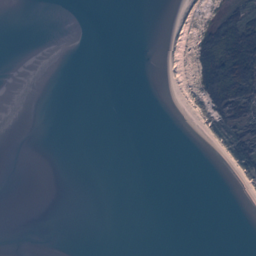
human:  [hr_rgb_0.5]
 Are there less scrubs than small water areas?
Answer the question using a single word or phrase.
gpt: no

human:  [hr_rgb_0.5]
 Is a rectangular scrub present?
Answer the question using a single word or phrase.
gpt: no

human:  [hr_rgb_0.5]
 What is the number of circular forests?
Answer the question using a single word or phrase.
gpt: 0

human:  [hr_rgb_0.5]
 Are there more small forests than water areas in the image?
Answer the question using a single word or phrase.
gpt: no

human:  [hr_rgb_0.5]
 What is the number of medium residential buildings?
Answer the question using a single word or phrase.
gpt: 0

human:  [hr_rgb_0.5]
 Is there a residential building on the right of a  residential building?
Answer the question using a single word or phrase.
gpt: no

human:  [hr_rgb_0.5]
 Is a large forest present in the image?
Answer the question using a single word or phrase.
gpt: yes

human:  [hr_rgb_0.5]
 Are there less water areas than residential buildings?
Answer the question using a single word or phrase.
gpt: no

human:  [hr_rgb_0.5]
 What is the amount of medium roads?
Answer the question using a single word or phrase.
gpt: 0

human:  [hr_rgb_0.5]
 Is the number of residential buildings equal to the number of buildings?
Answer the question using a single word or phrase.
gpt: no

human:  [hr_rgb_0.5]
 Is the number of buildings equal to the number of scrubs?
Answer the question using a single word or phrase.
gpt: no

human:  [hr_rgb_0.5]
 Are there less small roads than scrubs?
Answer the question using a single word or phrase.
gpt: no

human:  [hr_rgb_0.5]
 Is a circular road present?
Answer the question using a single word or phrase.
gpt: no

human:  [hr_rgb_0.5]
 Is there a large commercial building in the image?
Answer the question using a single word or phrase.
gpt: no

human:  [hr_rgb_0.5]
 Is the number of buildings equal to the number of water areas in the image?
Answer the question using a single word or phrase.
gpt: yes

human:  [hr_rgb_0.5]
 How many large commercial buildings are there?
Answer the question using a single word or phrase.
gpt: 0

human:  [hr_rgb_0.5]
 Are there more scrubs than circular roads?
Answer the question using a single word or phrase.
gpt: yes

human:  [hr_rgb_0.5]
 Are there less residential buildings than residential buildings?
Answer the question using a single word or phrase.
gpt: no

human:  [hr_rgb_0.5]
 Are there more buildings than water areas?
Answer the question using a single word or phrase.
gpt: no

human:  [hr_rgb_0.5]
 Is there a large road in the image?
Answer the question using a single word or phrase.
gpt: no

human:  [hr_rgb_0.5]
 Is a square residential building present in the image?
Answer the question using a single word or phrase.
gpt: no

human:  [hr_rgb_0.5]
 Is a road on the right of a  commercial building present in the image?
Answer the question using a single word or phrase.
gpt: no

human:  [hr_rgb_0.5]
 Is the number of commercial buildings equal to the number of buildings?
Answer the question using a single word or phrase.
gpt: no

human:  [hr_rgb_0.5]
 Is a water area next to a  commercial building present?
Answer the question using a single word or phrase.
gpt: no

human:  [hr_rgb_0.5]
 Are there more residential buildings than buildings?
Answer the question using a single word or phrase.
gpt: no

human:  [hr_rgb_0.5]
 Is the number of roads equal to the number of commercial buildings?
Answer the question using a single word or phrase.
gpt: no

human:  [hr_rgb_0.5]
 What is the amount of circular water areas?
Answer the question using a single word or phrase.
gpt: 0

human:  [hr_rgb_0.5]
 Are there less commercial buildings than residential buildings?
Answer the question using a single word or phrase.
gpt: no

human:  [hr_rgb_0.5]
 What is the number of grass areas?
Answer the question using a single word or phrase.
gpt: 1

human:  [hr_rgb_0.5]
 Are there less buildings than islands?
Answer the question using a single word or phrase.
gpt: no

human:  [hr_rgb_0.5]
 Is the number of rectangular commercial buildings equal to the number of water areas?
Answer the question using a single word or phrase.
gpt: no

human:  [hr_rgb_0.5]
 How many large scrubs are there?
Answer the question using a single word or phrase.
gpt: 8

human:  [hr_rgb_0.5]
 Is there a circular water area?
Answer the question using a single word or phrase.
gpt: no

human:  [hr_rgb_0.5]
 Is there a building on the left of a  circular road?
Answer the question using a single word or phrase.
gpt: no

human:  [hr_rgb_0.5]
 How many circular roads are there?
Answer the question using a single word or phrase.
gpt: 0

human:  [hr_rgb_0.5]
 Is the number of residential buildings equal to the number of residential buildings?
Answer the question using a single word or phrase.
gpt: yes